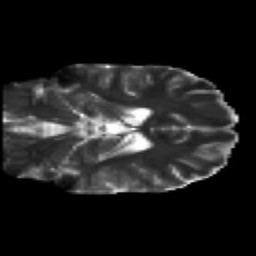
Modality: T2w
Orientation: coronal
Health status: healthy
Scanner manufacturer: siemens
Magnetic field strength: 3 T
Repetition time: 12 s
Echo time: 0.092 s